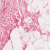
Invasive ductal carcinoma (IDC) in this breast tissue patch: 0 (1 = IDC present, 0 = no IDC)